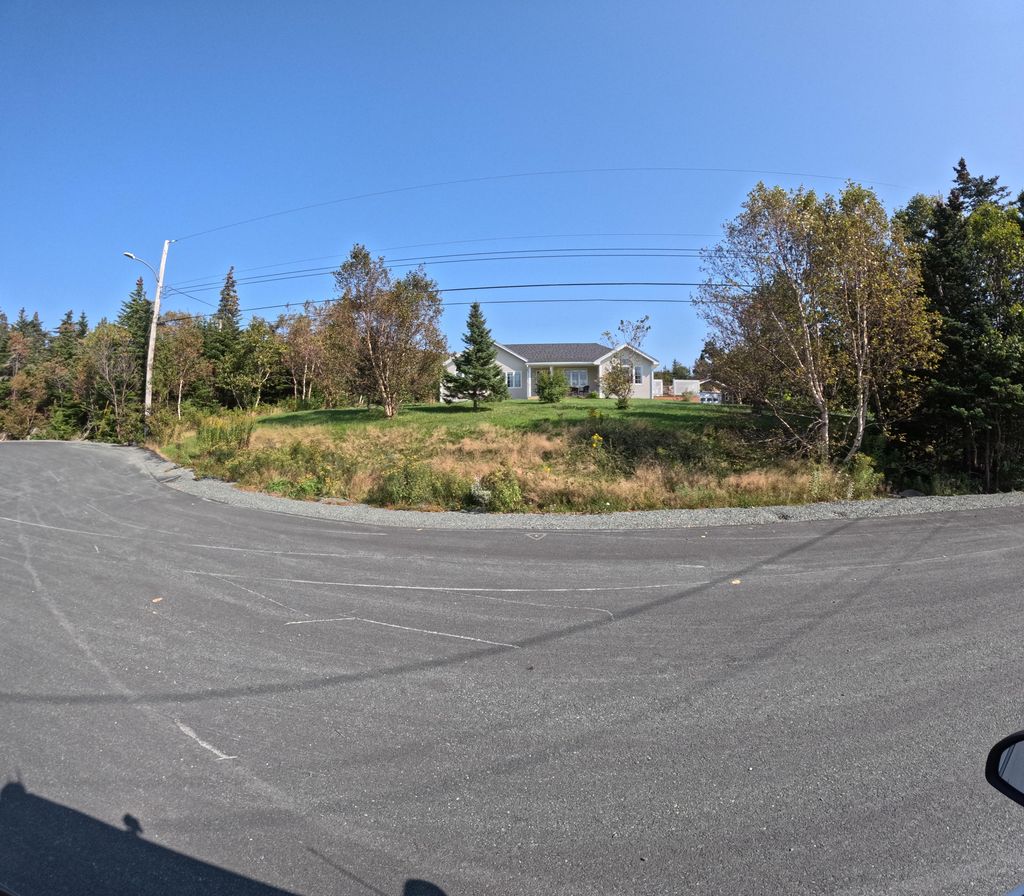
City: st_johns